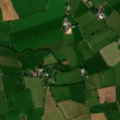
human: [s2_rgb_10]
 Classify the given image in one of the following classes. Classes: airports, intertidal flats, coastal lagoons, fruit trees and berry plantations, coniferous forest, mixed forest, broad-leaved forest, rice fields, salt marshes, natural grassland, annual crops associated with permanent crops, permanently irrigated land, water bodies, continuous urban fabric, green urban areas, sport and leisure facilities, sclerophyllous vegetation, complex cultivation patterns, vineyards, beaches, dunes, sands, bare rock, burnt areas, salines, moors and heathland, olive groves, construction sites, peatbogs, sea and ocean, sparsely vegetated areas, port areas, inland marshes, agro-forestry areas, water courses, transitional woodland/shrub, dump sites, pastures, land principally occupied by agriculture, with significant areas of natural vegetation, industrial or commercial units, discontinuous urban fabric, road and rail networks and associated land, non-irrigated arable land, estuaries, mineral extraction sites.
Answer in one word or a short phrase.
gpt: non-irrigated arable land, pastures, complex cultivation patterns